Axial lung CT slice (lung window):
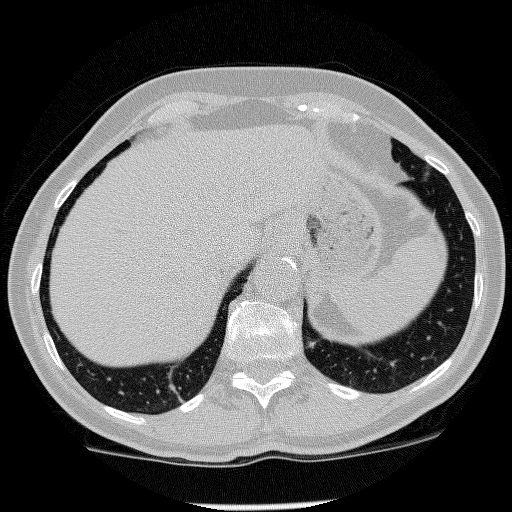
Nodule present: no